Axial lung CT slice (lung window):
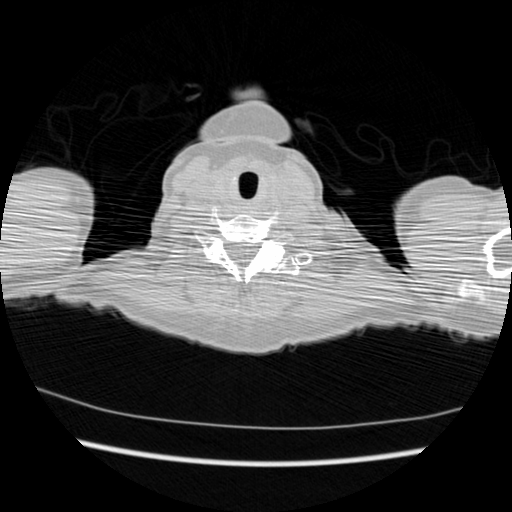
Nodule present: no